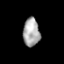
Tissue: prostate
Cell type: Epithelial cells
Senescence score: 0.3492
Nuclear area (px): 462
Mean DAPI intensity: 168.578